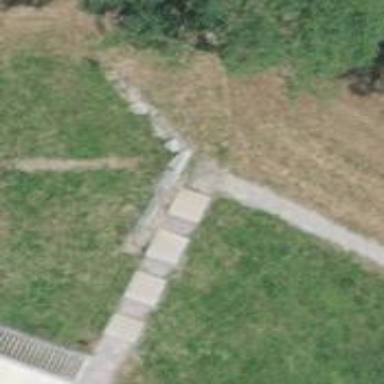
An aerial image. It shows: Set of steps on the road.